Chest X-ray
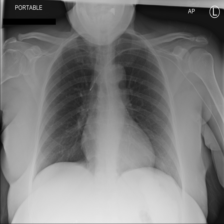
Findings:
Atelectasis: negative
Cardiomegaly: negative
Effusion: negative
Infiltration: negative
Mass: negative
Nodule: negative
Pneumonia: negative
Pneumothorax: negative
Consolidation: negative
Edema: negative
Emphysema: negative
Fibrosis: negative
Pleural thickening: negative
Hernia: negative